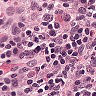
Metastatic tissue present: no